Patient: sex M, age 65
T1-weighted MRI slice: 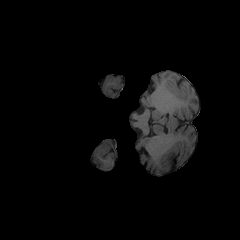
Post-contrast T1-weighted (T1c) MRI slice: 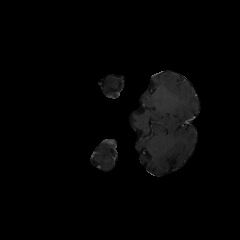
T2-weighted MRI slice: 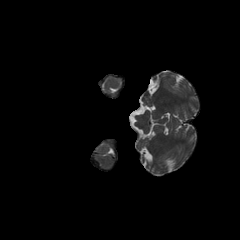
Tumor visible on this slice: no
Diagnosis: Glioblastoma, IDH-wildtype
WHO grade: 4